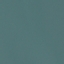
Land use / land cover class: SeaLake